Question: I am stuck into errors when using <URL> classes to checkout speed of my code.
But these classes are working on any other project. I don't know what happen to this.
Errors are:
Undefined symbols for architecture armv7:
"__Z25LogTimestampChunkInMethodPKciaa", referenced from:
-[EAGLView renderFrameQCAR] in EAGLView.o
ld: symbol(s) not found for architecture armv7
clang: error: linker command failed with exit code 1 (use -v to see invocation)

Thanks in advance for help, have a great day.
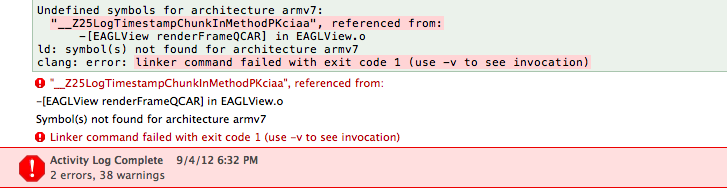
Answer: - You know you have to set the -fno-obj-arc flag on that file, right?- Look in your EAGLView source file, and find where you use LogTimestampStartChunk. Is that the only file you added LogTimestampStartChunk to? If so then for whatever reason, the CodeTimeStamp.o is not being added to your Target. If you do have the LogTimestampStartChunk used in other files, comment it out of EAGLView and see if you can get it to build.
Ultimately, if you cannot use this macro in even one file and get the project to build, then you never included the CodeTimeStamp.o file. If you can get it to build otherwise, then its something about EAGLView.